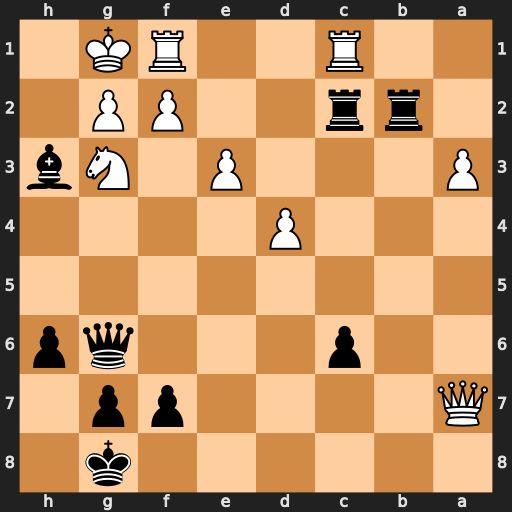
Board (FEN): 6k1/Q4pp1/2p3qp/8/3P4/P3P1Nb/1rr2PP1/2R2RK1
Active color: b
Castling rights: -
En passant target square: -
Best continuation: Qxg3 Qxf7+ Kh7 Qf5+ Bxf5